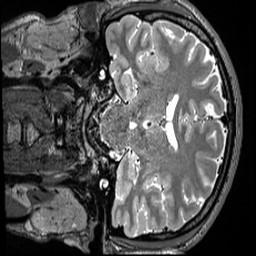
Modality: T2w
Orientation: coronal
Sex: male